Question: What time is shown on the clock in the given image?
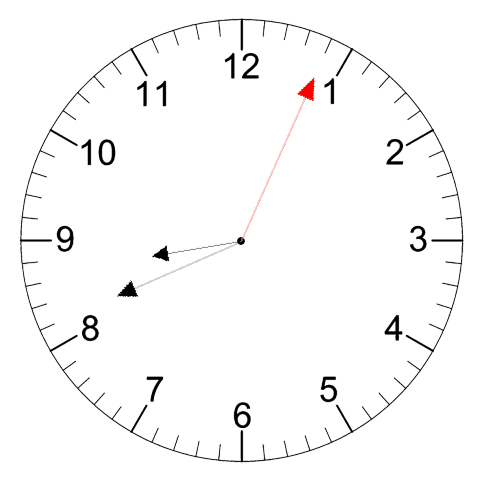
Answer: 08:41:04